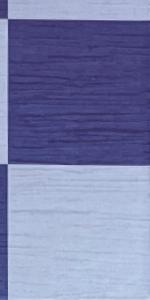
Label: Empty